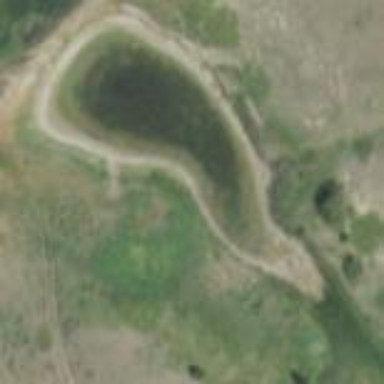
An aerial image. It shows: Reservoir area.